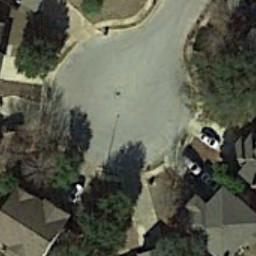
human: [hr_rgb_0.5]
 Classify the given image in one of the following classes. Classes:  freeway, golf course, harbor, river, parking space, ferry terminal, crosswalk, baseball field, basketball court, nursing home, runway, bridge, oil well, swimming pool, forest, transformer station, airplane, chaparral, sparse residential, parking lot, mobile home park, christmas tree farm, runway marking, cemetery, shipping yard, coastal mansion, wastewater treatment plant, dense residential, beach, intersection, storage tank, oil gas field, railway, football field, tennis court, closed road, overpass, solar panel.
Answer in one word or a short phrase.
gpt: closed road